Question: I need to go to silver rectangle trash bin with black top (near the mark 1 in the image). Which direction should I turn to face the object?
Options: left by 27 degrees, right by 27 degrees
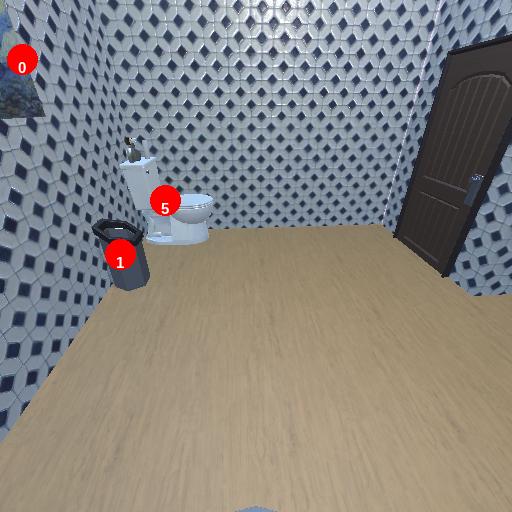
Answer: left by 27 degrees